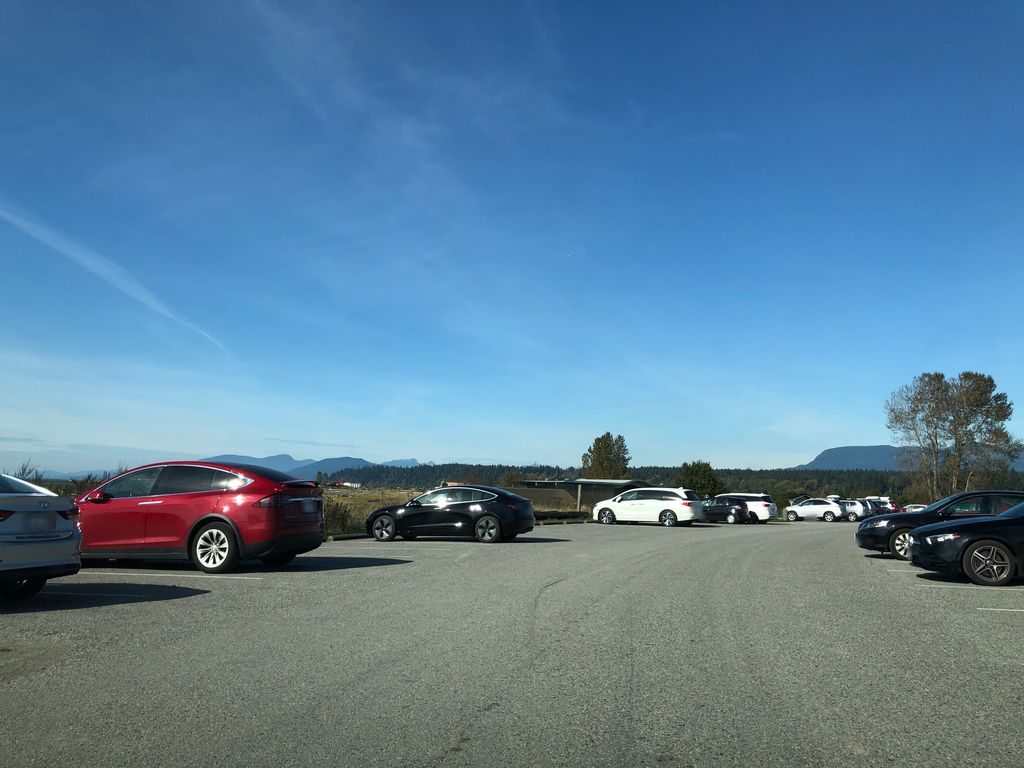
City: vancouver